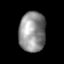
Tissue: prostate
Cell type: T cells
Senescence score: 0.362
Nuclear area (px): 1044
Mean DAPI intensity: 142.756